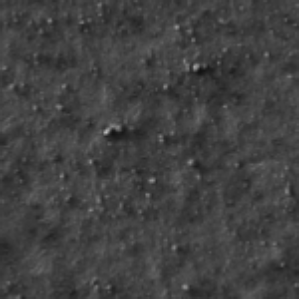
Label: frost